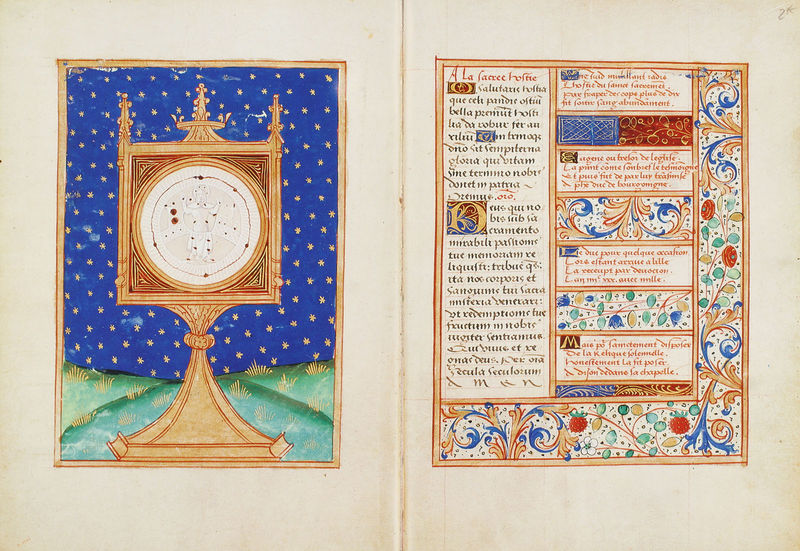
Titel: Stundenbuch der Maria von Burgund
Künstler: Liévin van Lathem
Institution: Wien, Österreichische Nationalbibliothek
Schlagwörter: blau, blätter, himmel, gelb, grün, blume, braun, bunt, zeichnung, gras, rose, rot, wiese, malerei, ornament, rahmen, hügel, gold, engel, ranken, schrift, papier, giebel, dekor, ornamente, uhr, grass, punkte, buch, kloster, sternbild, sterne, kupfer, seite, illustration, text, altar, girlanden, pergament, seiten, mittelalter, monstranz, bran, tempel, balu, pokal, urkunde, buchseiten, sternzeichen, ikone, handschrift, kandelaber, golf, latein, tabernakel, kalligraphie, blumig, buchmalerei, astronomie, verziehrungen, evangeliar, kosmos, codex, reliquiar, manuskript, kyrillisch, orthodox, sternhimmel, textastronomie, biblische malerei